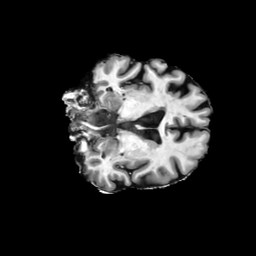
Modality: T1w
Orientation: coronal
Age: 60
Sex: male
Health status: ill